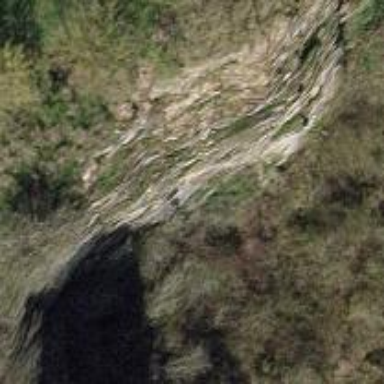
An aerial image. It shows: Cliff in nature.